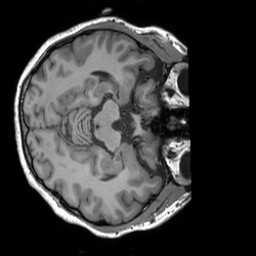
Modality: T1w
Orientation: axial
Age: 25
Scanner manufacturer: siemens
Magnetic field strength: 3 T
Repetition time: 1.9 s
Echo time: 0.00252 s